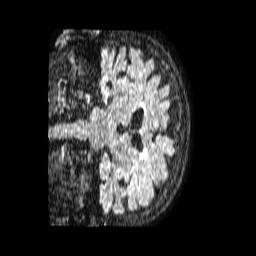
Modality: FLAIR
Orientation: coronal
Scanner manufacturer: philips
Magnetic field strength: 1.5 T
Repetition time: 4.8 s
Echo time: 0.3 s